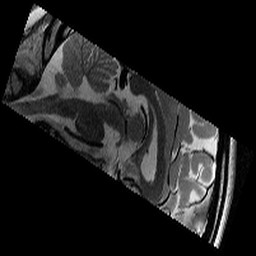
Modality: T2w
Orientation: sagittal
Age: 13
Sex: female
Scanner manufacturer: siemens
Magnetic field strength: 3 T
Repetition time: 9.23 s
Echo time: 0.067 s